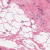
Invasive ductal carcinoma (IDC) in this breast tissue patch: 0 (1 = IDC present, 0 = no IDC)